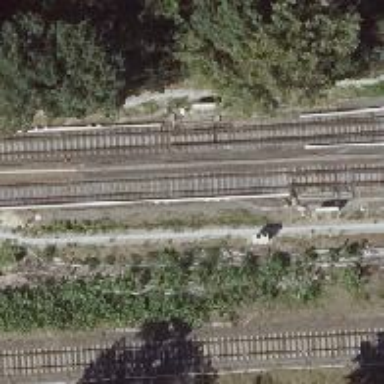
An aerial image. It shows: Railway switch with the turnout on the left side.